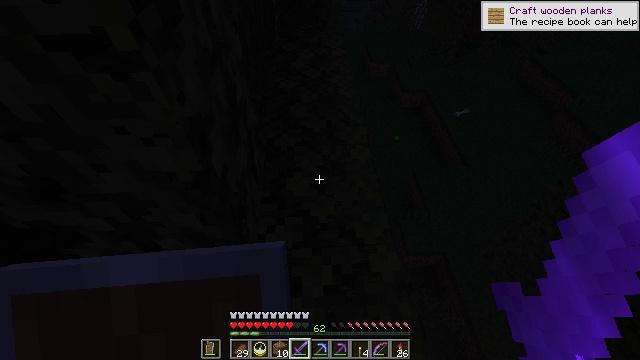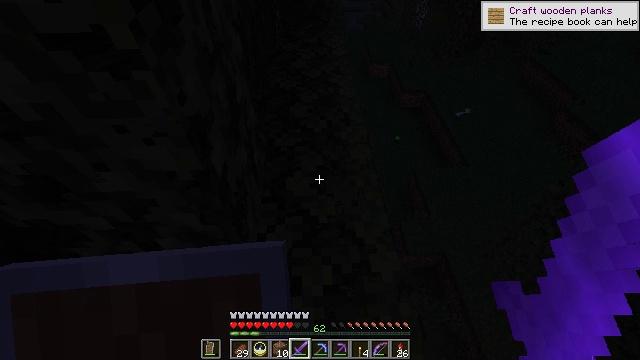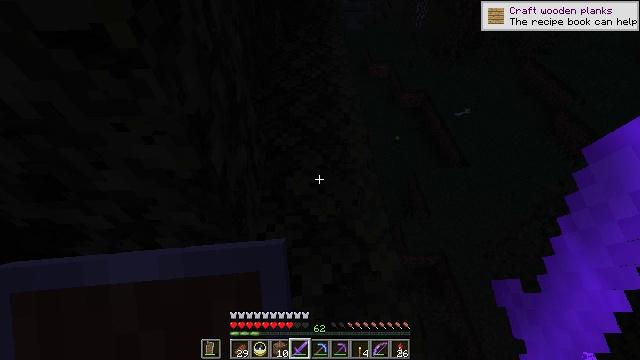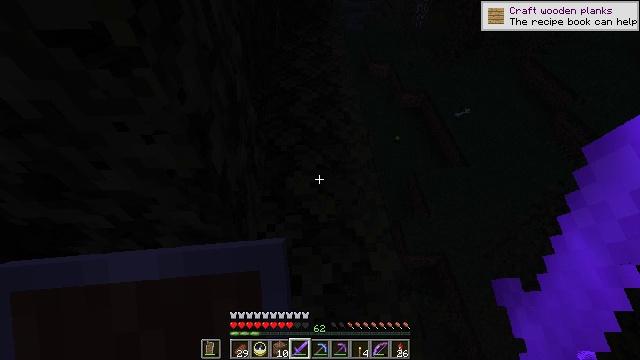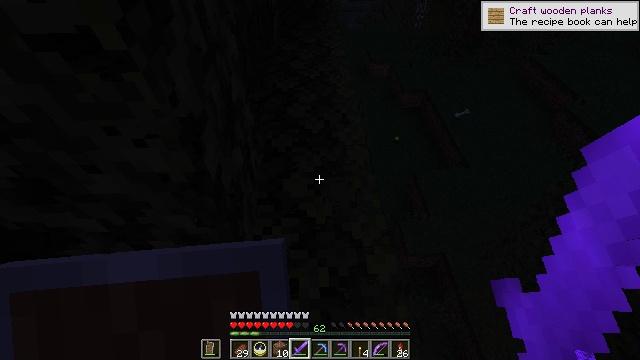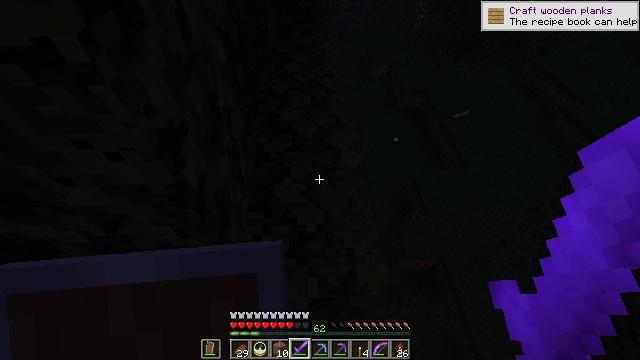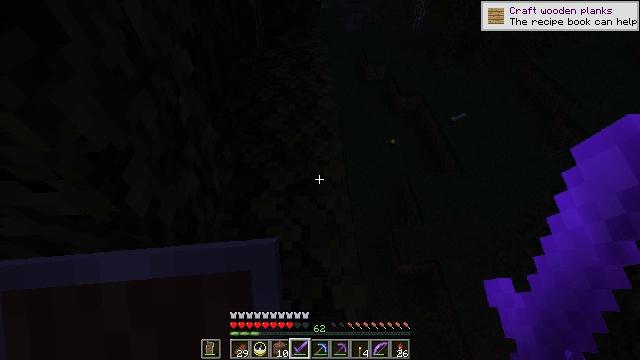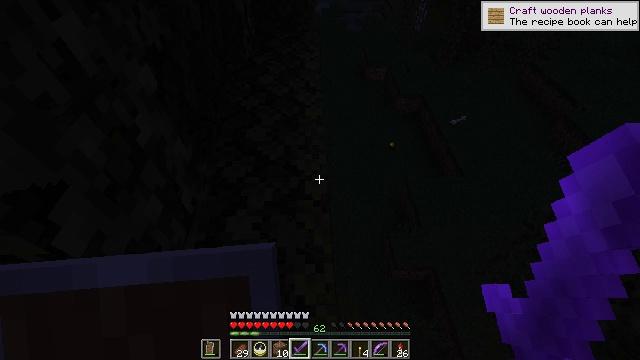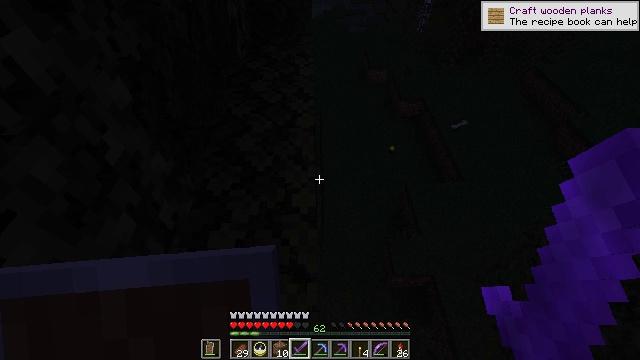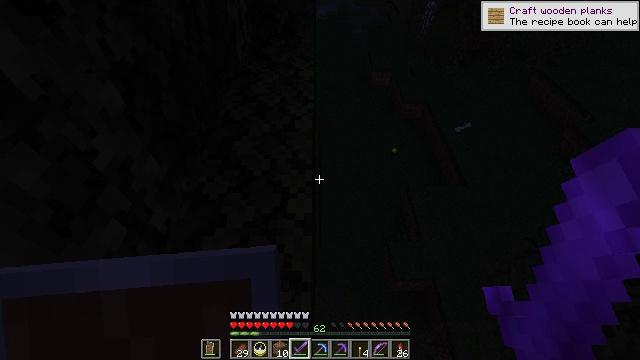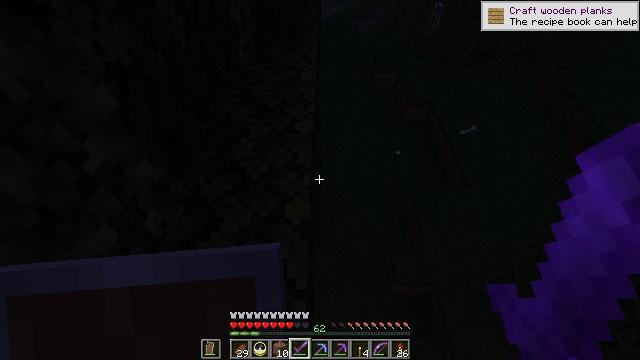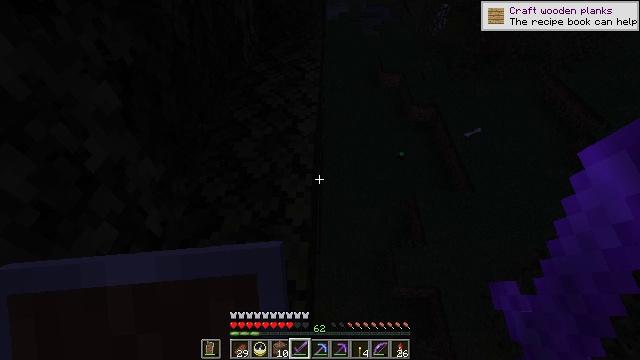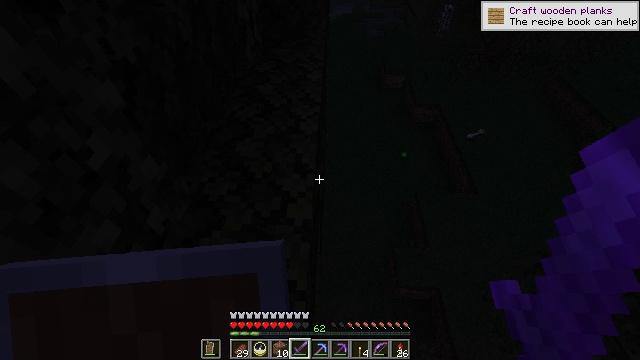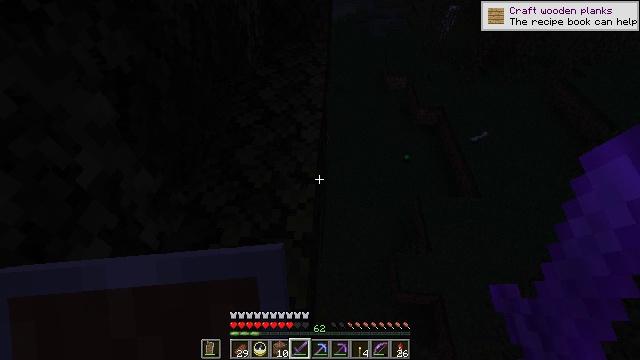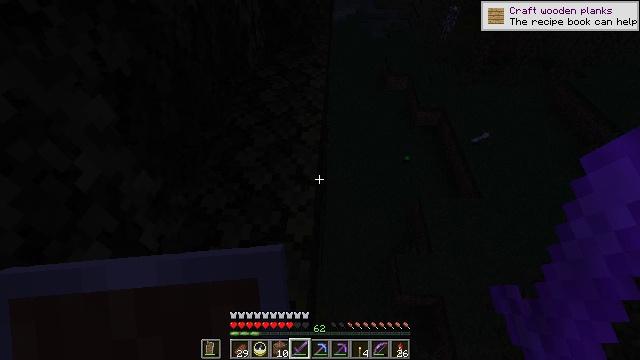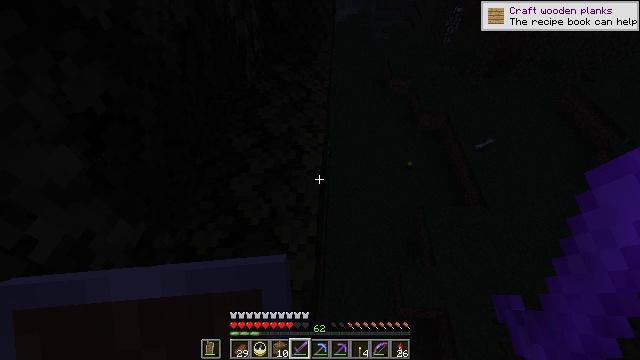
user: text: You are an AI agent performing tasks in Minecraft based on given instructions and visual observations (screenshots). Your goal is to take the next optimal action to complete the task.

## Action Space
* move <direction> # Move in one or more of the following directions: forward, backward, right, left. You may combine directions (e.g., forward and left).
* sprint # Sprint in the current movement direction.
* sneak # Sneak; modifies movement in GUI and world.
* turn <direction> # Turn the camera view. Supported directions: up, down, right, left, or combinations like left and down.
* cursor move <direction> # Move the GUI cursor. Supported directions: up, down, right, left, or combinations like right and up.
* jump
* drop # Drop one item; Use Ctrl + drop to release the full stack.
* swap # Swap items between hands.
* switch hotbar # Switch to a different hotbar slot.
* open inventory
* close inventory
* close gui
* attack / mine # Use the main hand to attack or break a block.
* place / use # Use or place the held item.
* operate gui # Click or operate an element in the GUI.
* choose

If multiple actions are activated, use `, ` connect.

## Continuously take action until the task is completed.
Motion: motion action
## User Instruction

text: Hunt mobs.
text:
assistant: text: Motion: no_op
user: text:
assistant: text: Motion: no_op
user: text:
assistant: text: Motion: no_op
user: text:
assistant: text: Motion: move forward and move right
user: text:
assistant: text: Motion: move forward and move right
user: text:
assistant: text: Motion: move forward and move right
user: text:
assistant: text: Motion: move forward and move right
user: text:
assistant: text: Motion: no_op
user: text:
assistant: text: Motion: no_op
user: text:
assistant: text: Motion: turn left
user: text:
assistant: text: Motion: turn left
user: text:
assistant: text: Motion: no_op
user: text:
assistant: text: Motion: move forward
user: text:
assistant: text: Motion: move forward
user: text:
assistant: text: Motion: move forward
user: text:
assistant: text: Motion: move forward
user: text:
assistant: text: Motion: no_op
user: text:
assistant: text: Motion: no_op
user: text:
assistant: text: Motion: no_op
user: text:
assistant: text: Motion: no_op
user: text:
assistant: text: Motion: no_op
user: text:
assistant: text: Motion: no_op
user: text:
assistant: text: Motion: turn right and up
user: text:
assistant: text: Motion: turn up
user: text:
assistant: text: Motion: move forward, turn left and up
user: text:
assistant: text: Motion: move forward, turn left and up
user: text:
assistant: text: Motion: move forward, turn left and up
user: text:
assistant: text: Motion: move forward
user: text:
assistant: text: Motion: move forward
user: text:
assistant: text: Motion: move forward